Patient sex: M
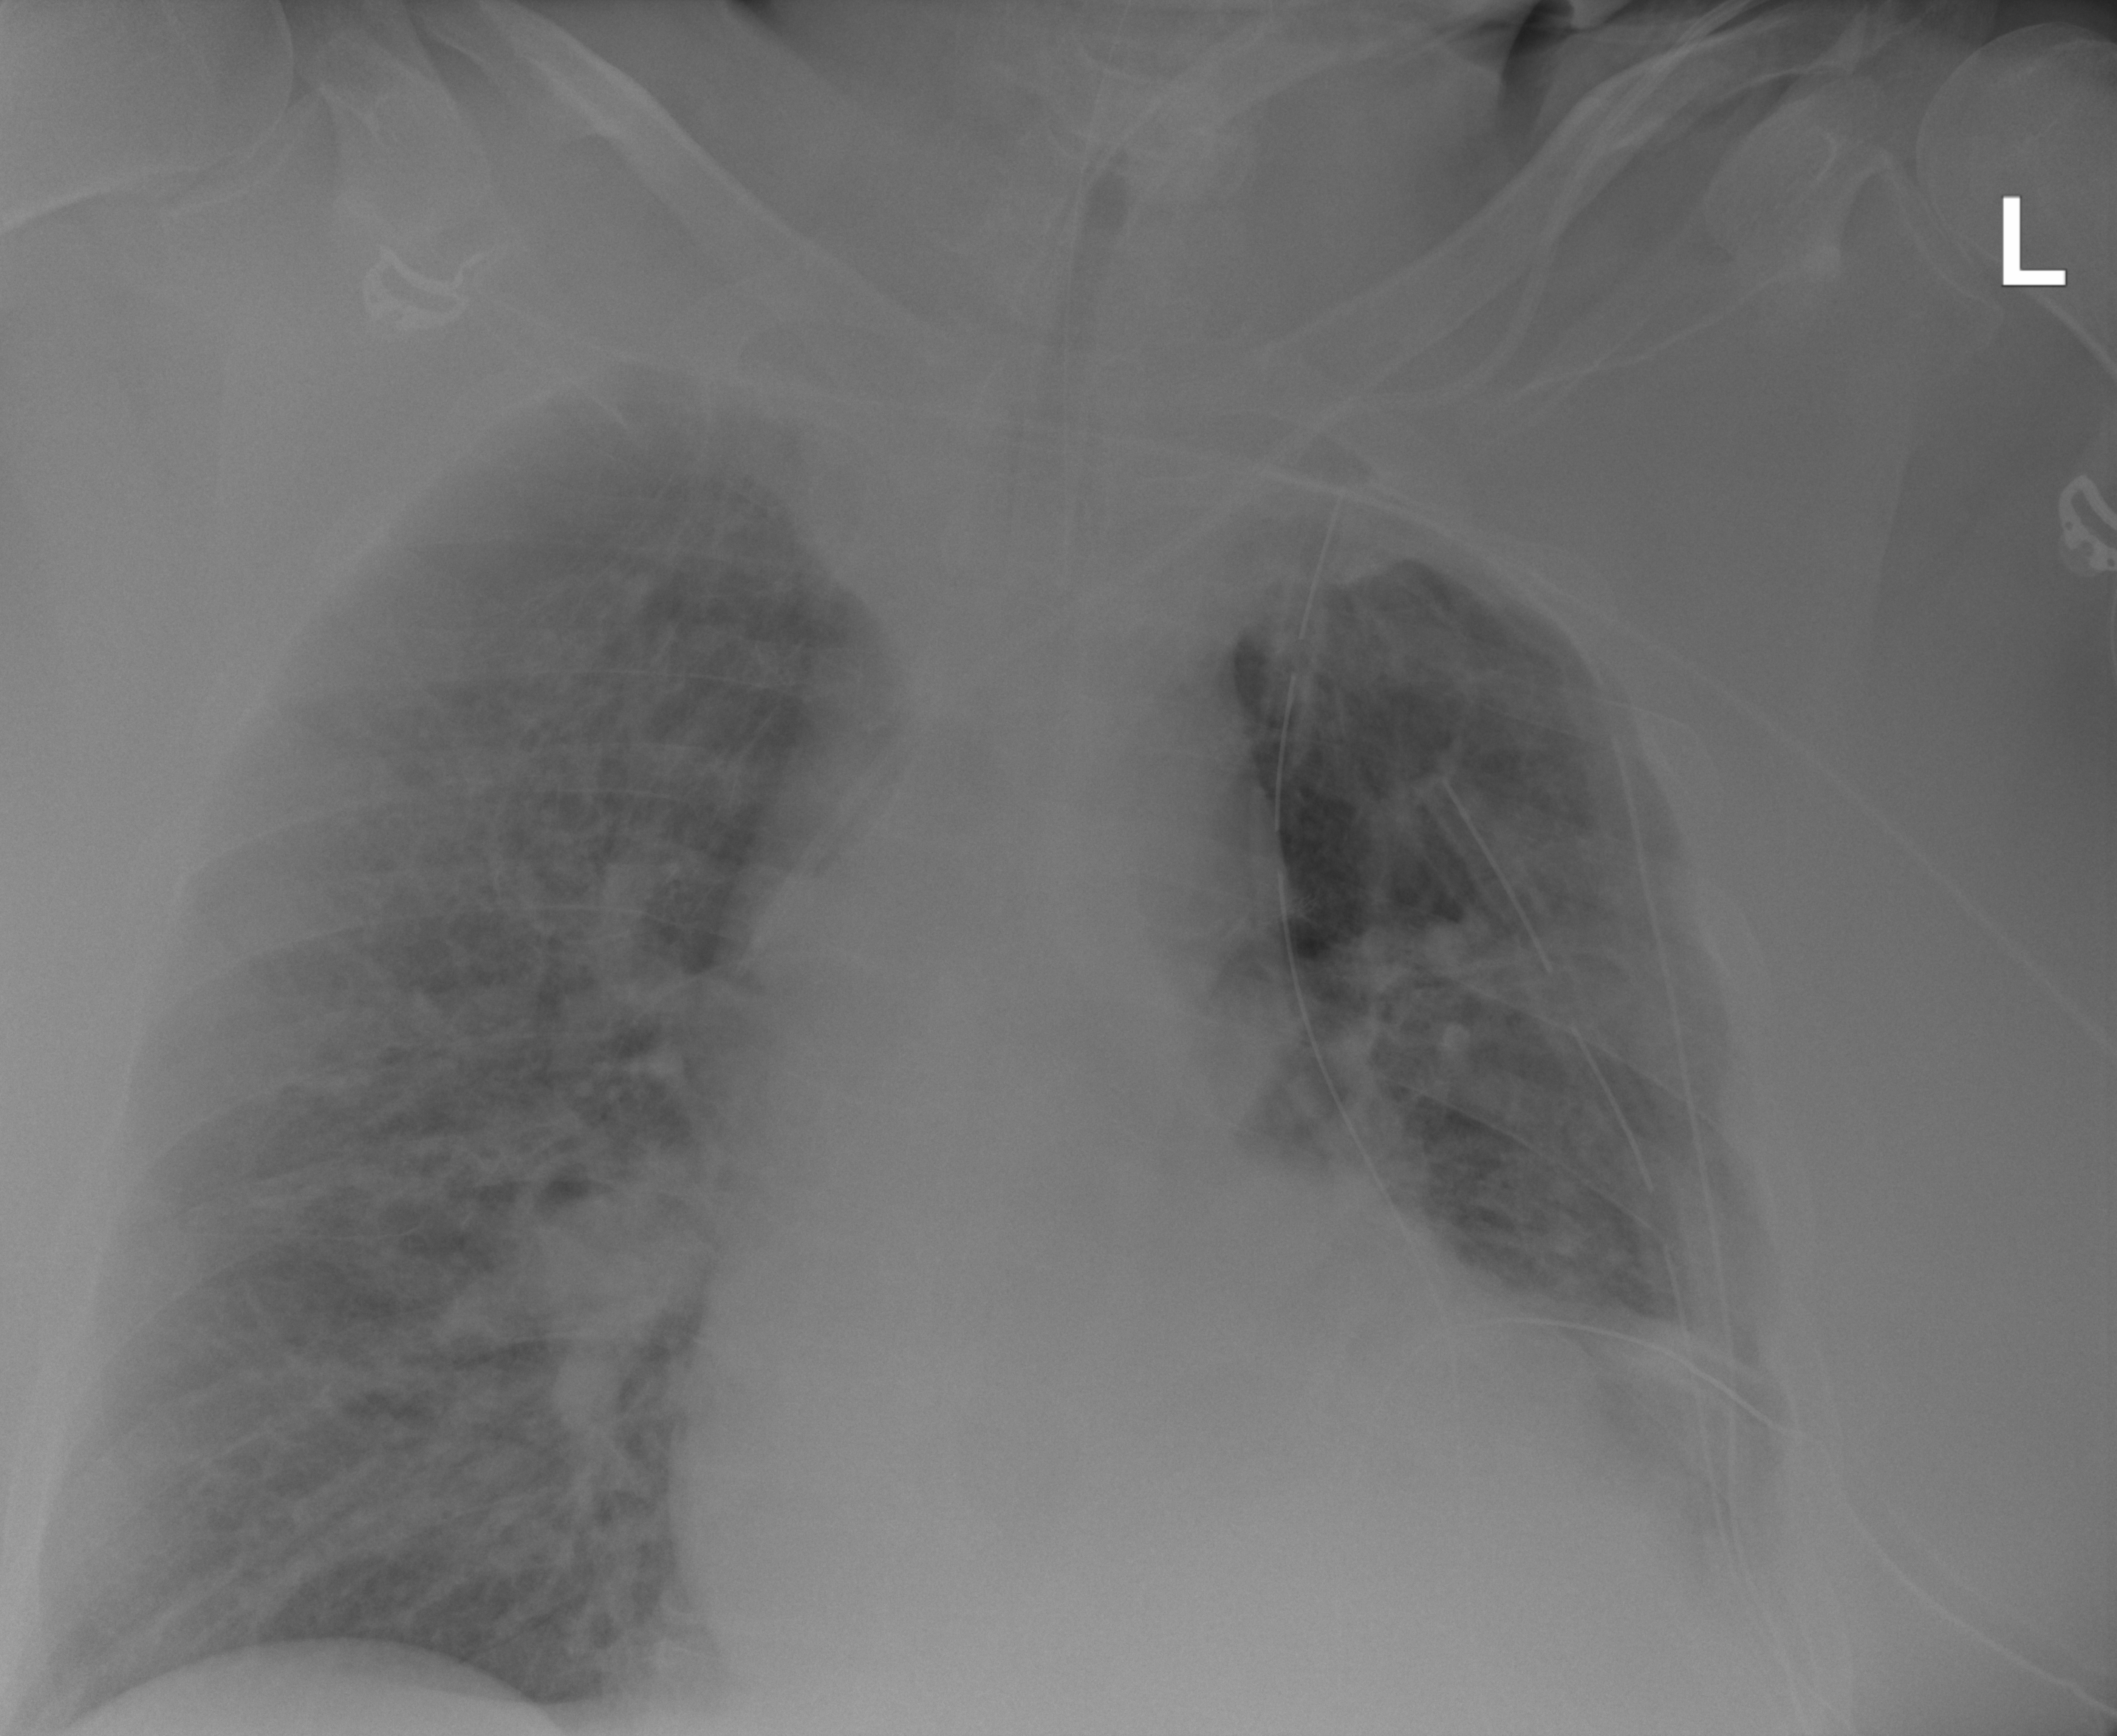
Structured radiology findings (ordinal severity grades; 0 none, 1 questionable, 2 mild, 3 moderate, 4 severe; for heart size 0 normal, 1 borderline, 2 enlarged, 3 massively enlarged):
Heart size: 1
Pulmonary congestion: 2
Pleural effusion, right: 0
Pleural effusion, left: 2
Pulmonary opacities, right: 3
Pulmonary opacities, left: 2
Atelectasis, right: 3
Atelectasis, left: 3